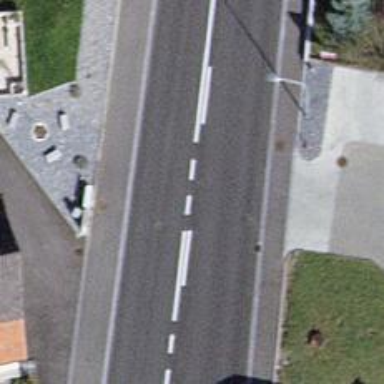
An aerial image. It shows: Secondary road.